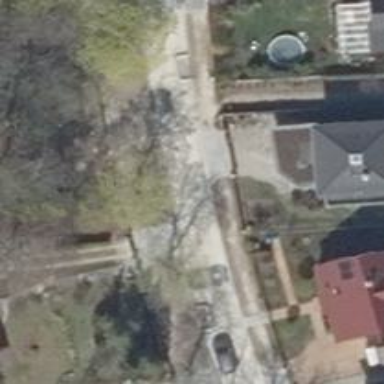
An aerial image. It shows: Driveway.